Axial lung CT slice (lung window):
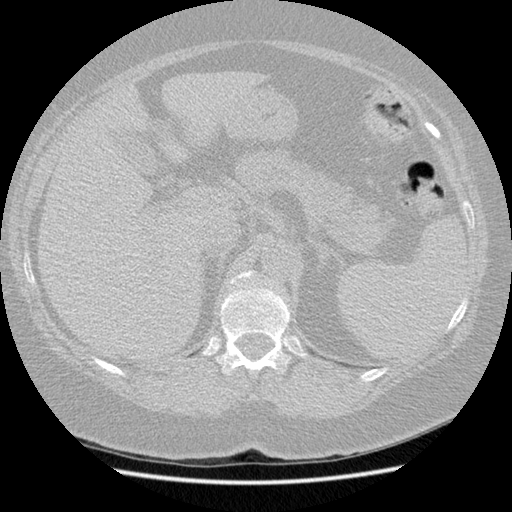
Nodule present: no